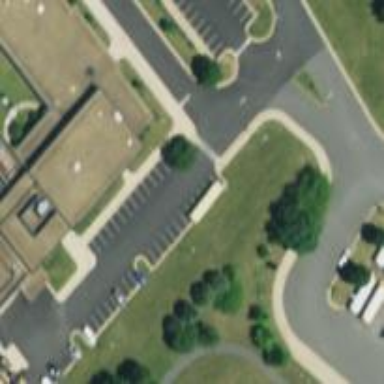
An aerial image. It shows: Parking space.